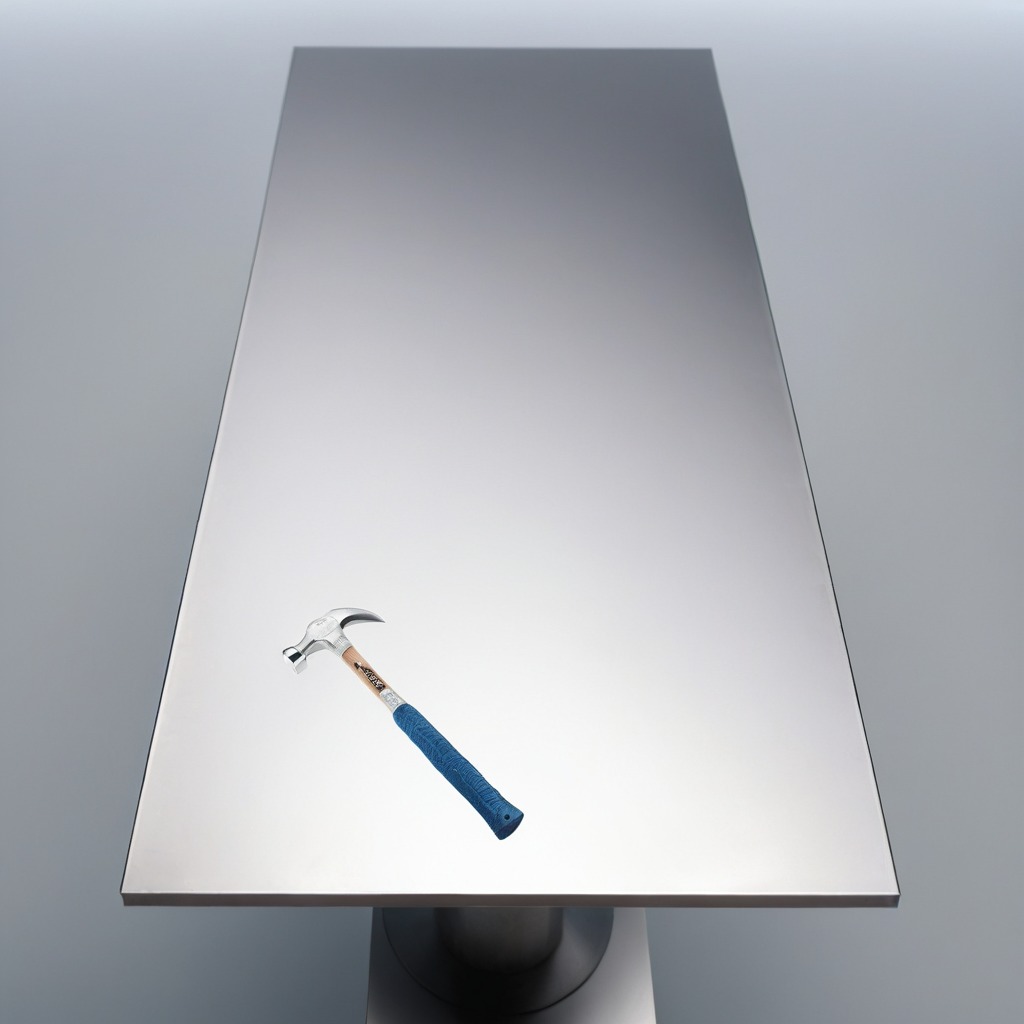
A hammer is lying on the stainless steel table in a high-end prototyping lab.